Question: Anything I do in views that would normally use ajax to open up a new form to modify properties of that action is giving me an alert box of what looks like the code that should be loading with ajax:

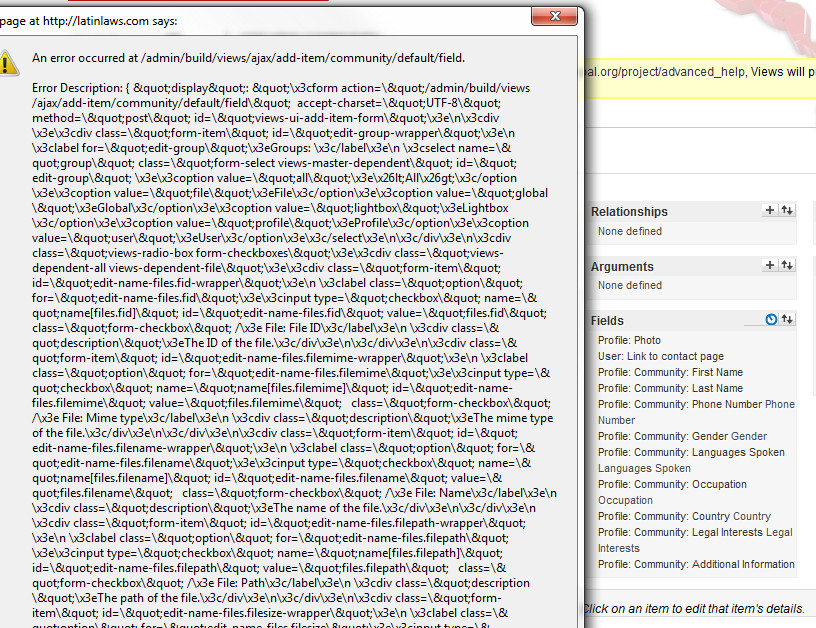
Answer: If you add a newer version of jQuery to your Drupal install it can create problems with AJAX and Views UI.
I have found myself in the exact same position before. I reverted back to the original jQuery version shipped with Drupal and everything was back to normal.